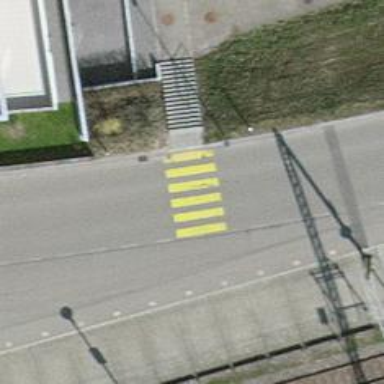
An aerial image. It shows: Marked crossing on footway.